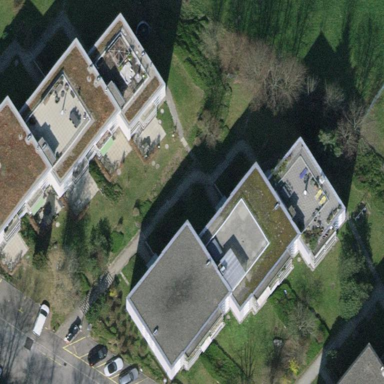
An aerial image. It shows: Residential building.